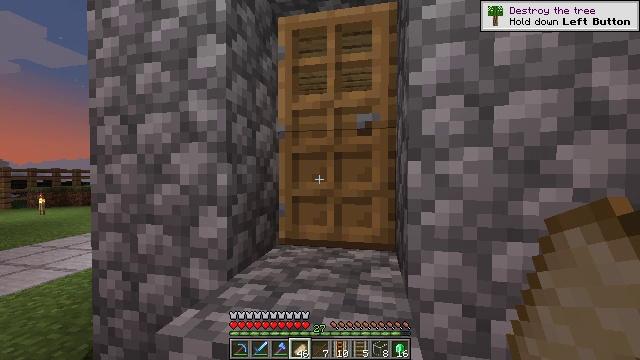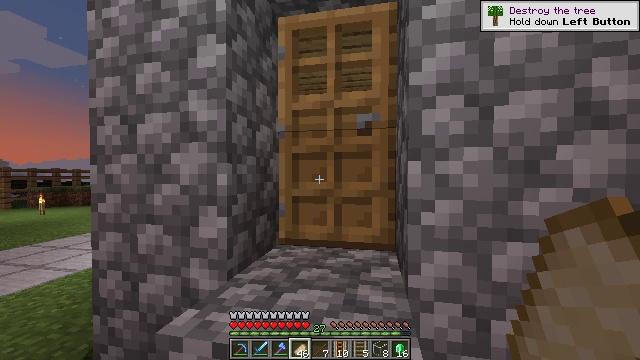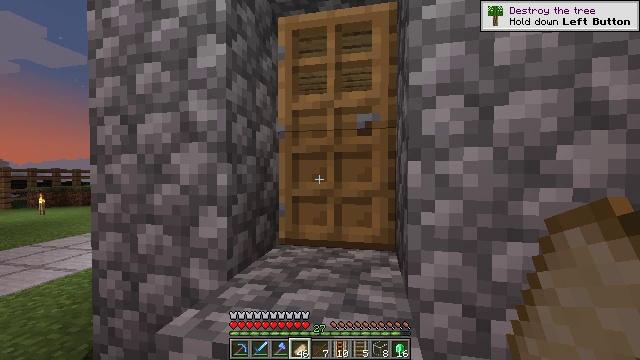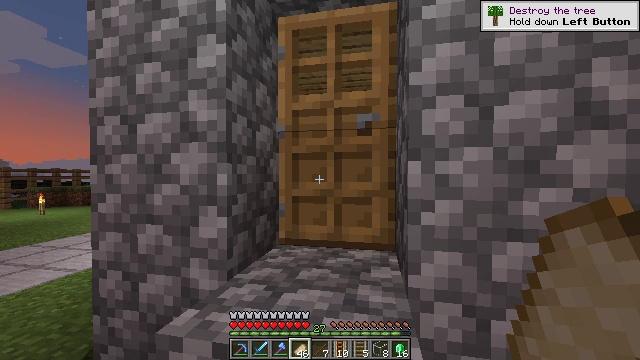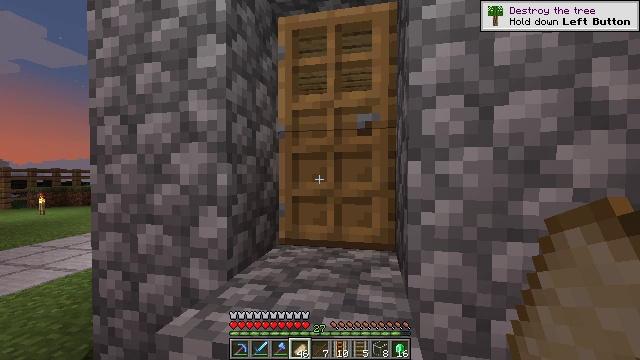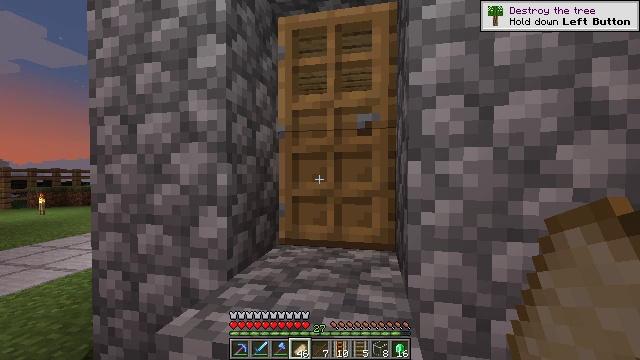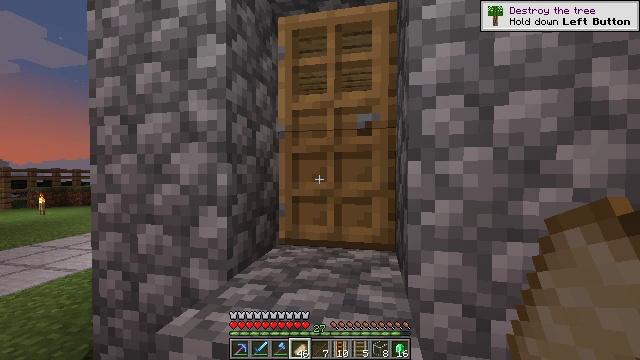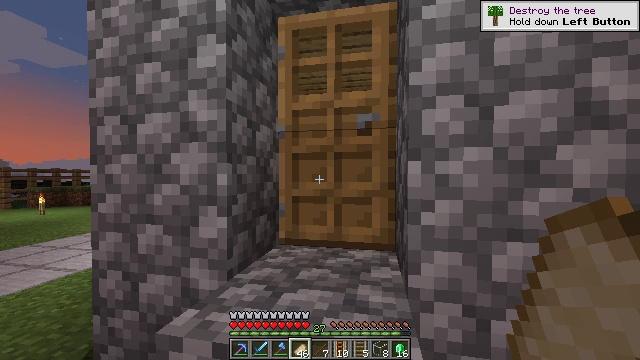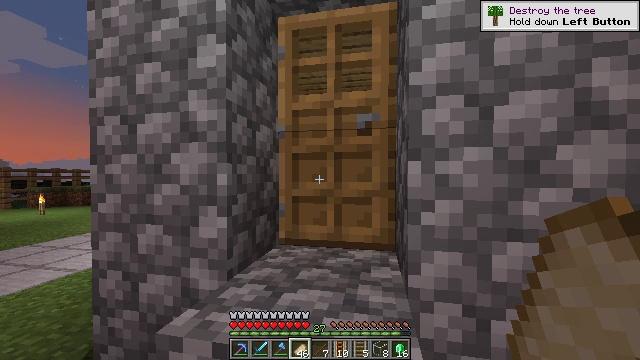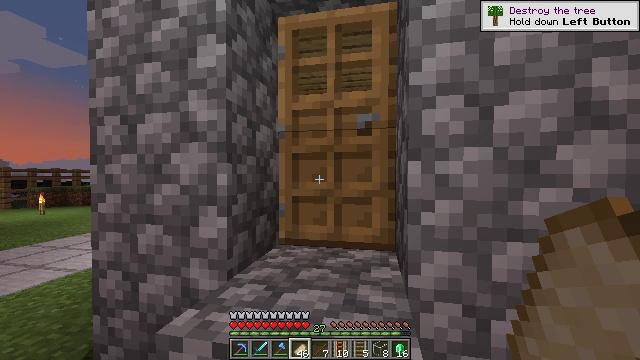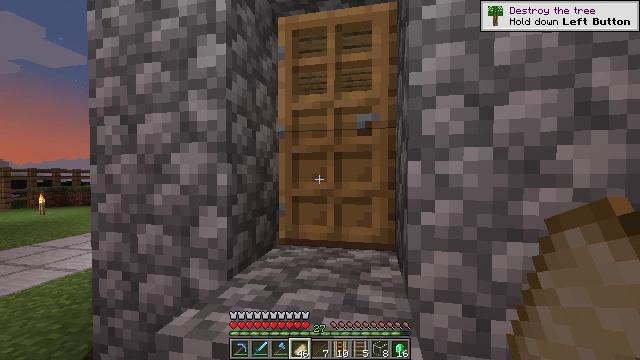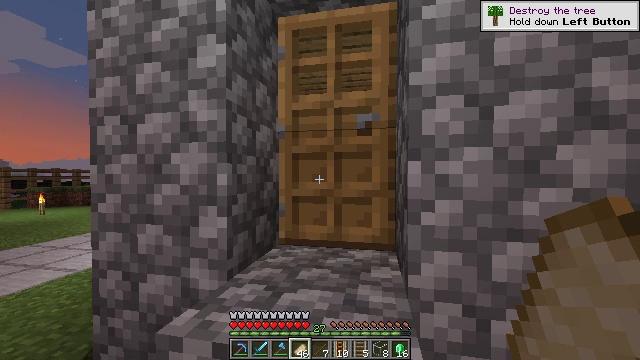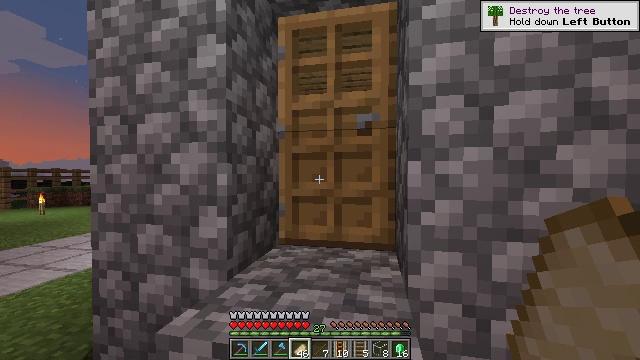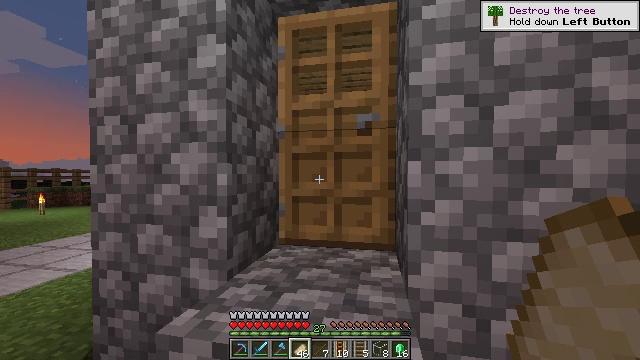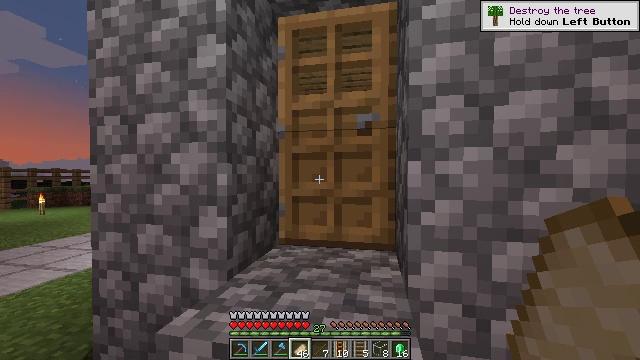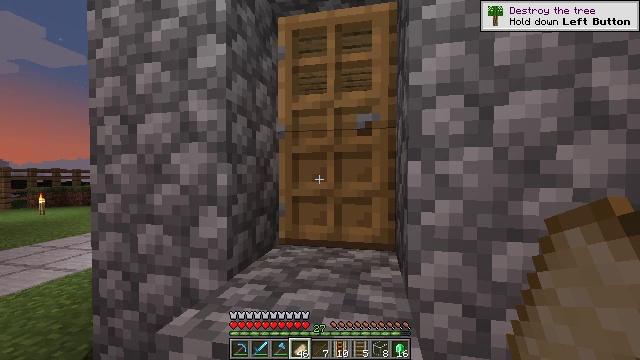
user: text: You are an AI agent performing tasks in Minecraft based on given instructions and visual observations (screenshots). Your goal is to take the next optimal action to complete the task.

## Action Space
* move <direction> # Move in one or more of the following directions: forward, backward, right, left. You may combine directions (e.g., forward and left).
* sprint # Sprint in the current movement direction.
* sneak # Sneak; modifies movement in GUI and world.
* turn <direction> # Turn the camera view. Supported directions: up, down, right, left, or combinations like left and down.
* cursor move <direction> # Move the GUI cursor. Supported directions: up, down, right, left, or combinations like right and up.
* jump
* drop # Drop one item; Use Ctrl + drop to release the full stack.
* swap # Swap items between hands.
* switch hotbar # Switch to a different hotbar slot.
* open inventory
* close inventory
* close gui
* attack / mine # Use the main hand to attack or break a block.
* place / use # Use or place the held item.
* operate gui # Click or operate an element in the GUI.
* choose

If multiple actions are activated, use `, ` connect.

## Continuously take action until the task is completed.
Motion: motion action
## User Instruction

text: Smelt cactus in a furnace to get green dye.
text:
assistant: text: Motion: no_op
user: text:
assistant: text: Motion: no_op
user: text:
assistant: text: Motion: no_op
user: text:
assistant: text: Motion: no_op
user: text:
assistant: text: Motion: no_op
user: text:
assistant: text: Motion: no_op
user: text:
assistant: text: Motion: no_op
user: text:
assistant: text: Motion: no_op
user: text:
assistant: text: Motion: no_op
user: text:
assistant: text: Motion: no_op
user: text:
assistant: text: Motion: no_op
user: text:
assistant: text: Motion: no_op
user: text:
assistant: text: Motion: no_op
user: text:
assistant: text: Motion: no_op
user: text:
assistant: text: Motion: no_op
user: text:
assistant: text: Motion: no_op
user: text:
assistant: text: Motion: no_op
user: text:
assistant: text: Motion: no_op
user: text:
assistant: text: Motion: no_op
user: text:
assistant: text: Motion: no_op
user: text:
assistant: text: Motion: no_op
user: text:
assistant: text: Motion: no_op
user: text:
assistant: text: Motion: no_op
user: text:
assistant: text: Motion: no_op
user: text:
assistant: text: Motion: no_op
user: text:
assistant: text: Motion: no_op
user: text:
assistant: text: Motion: no_op
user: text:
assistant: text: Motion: no_op
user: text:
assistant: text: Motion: no_op
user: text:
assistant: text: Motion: no_op